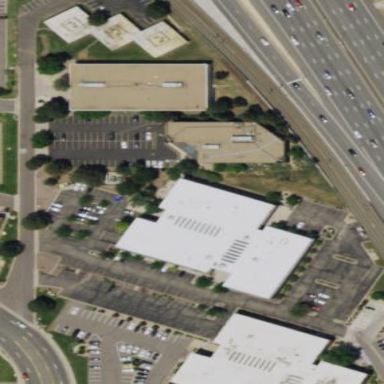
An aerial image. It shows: Office building.